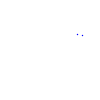
Particle: pion